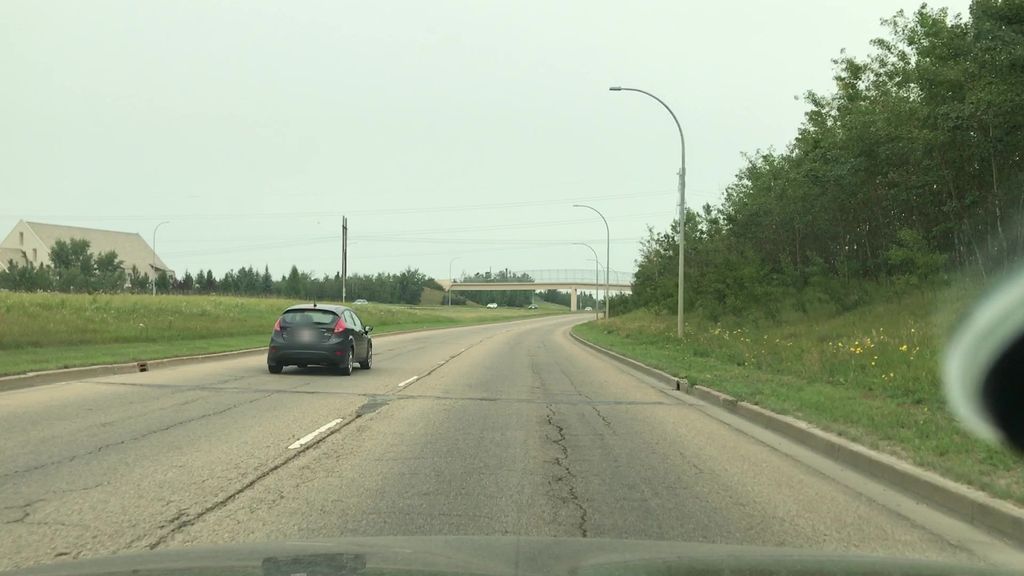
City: edmonton